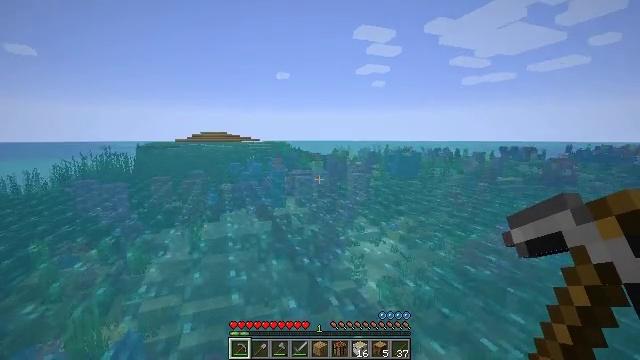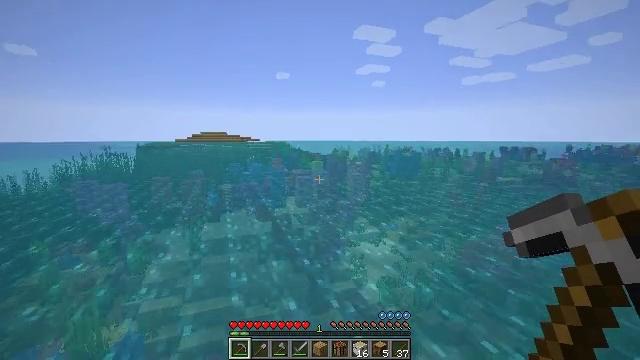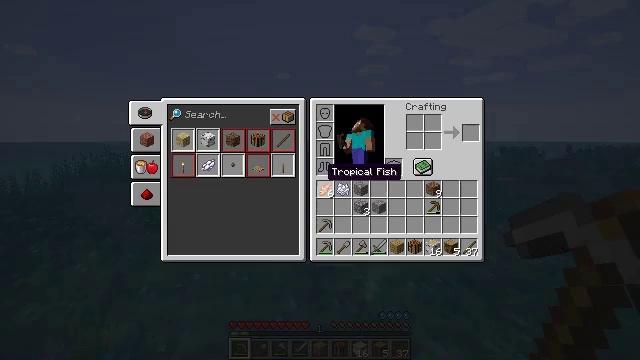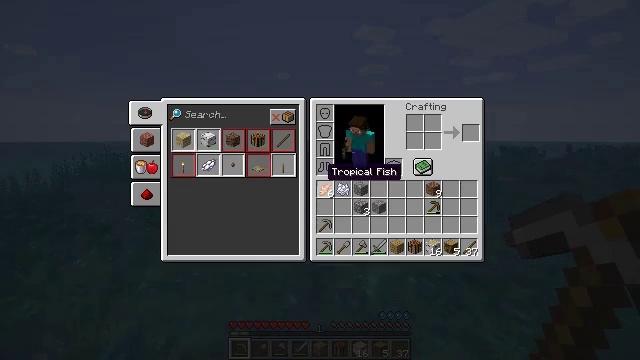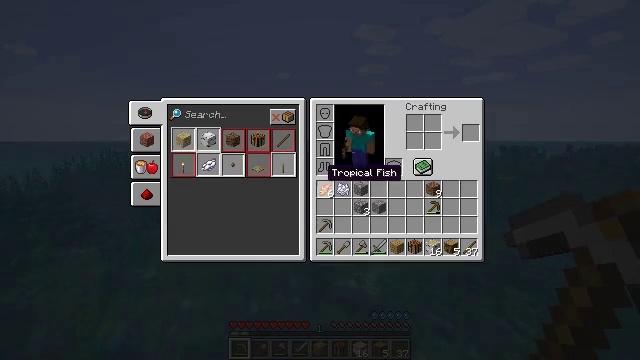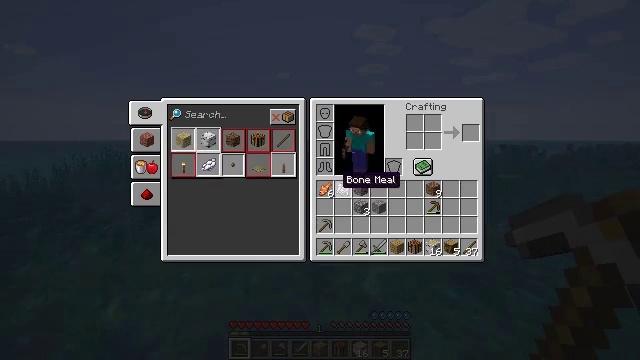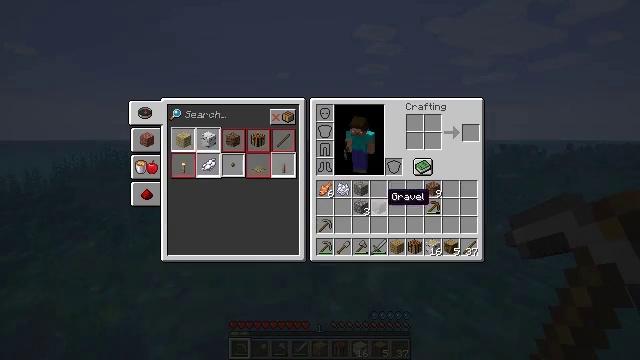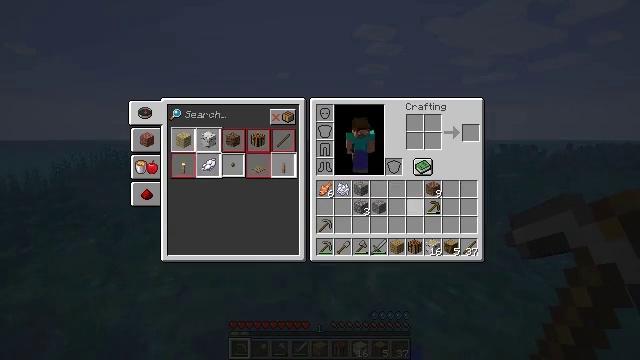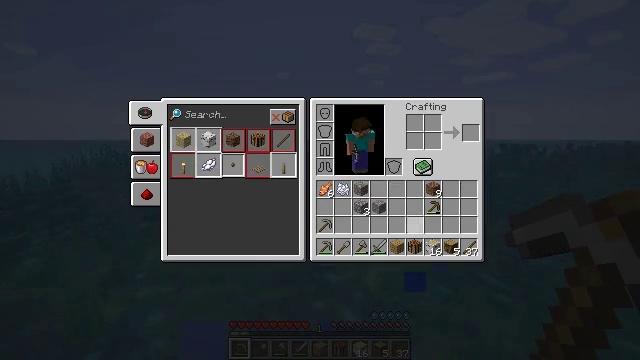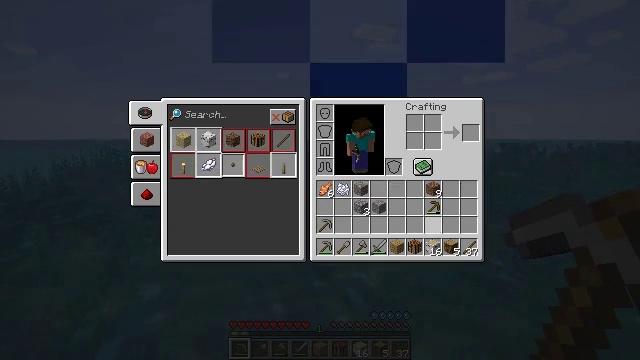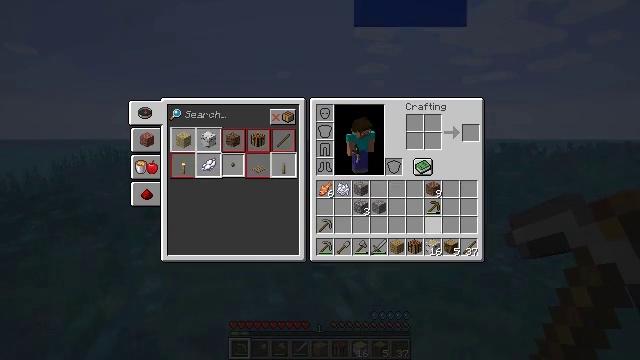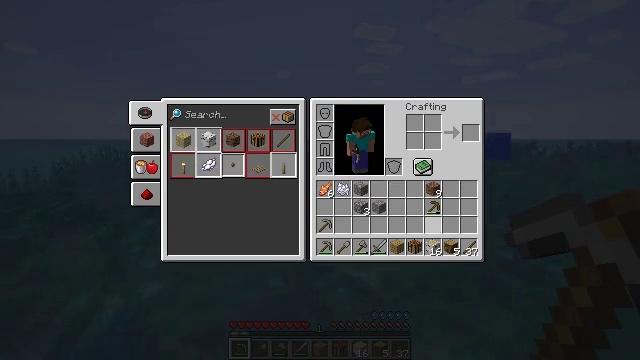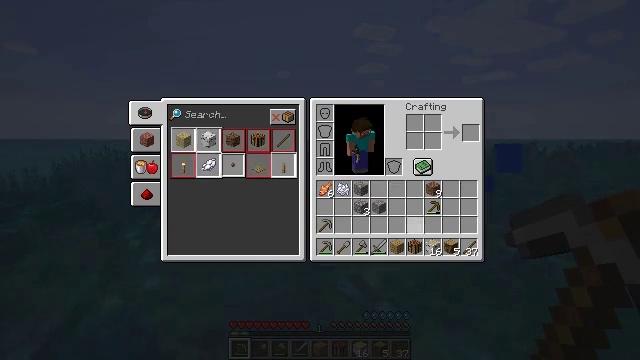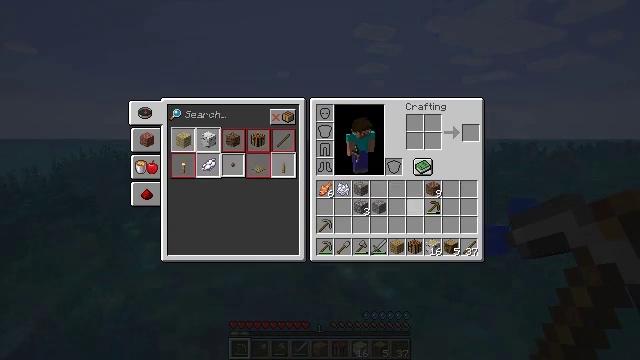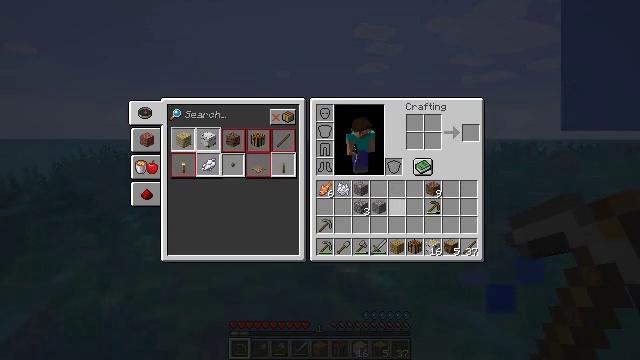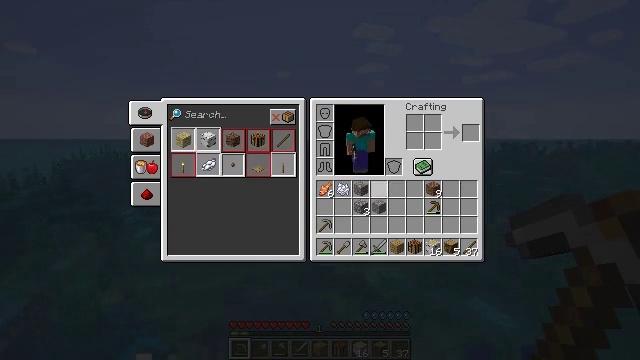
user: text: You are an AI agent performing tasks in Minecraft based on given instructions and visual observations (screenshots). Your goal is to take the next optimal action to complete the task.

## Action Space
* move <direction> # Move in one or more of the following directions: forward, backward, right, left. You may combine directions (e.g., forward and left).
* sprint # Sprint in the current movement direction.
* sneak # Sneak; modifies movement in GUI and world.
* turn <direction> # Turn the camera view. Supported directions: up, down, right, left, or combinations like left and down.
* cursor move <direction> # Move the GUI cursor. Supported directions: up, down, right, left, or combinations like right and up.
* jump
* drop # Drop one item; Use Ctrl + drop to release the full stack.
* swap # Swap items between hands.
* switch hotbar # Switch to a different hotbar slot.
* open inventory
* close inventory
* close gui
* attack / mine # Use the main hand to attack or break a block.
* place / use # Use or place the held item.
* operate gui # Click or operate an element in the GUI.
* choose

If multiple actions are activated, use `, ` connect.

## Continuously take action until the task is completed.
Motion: motion action
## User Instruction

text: Break the sea pickle cluster.
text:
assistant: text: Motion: no_op
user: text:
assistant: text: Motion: open inventory
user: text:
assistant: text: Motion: open inventory
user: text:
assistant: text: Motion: open inventory
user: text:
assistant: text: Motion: cursor move right and down, open inventory
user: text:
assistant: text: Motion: cursor move right and down
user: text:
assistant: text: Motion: cursor move right and down
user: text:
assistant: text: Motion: cursor move right and down
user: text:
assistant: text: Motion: no_op
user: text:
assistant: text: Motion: no_op
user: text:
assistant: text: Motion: no_op
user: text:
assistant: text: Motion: no_op
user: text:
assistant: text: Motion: cursor move left
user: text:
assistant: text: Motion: cursor move left and up
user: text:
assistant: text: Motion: cursor move left and up
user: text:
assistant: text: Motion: cursor move left
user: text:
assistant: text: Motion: no_op
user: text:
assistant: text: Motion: no_op
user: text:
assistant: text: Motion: no_op
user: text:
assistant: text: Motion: no_op
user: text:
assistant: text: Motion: no_op
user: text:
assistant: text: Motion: no_op
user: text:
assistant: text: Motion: no_op
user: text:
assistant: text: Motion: no_op
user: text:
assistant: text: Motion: no_op
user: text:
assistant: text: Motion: no_op
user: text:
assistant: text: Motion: no_op
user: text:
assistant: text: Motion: no_op
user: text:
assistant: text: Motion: no_op
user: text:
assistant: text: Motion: no_op